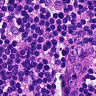
Metastatic tissue present: no